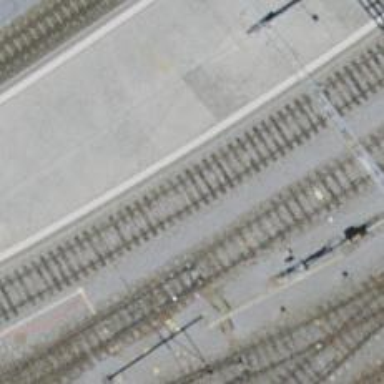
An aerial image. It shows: Railway with electrified contact lines.